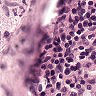
Metastatic tissue present: no